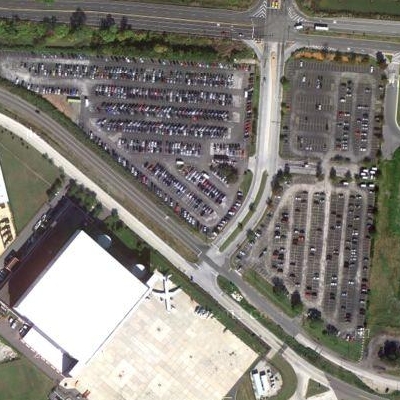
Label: gParking